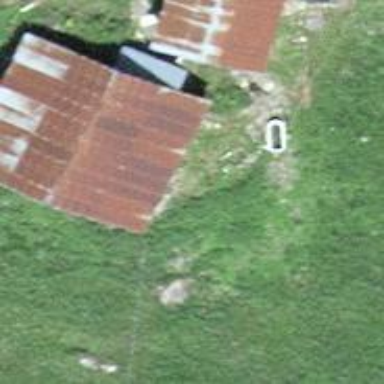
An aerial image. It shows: Rural barn.